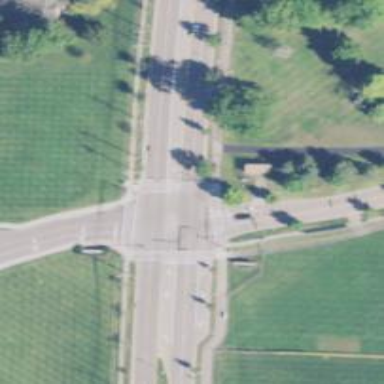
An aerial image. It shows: Crossing on cycleway.